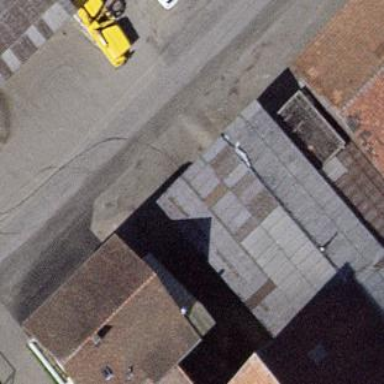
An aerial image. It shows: Gabled building.